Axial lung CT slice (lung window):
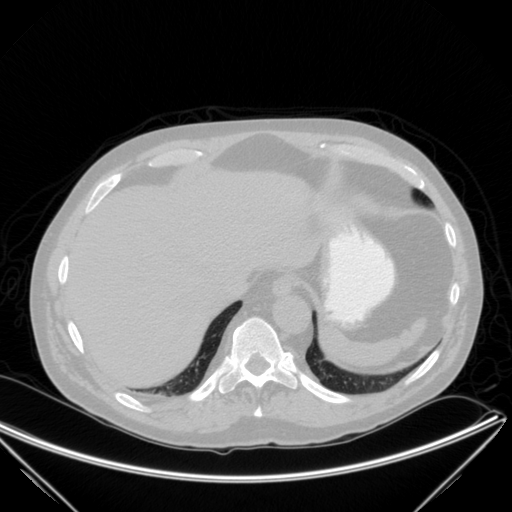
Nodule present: no